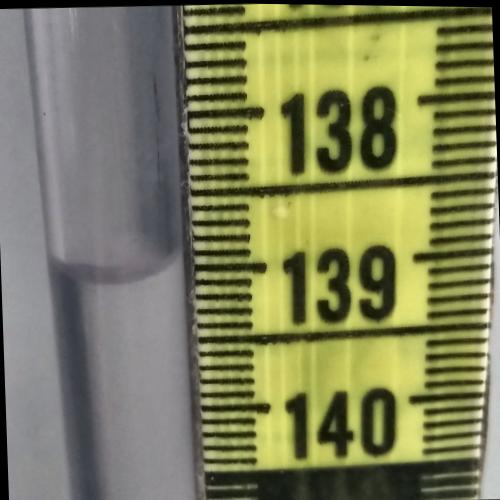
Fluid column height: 139.0 cm